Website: ulta-beauty
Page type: delivery-shipping
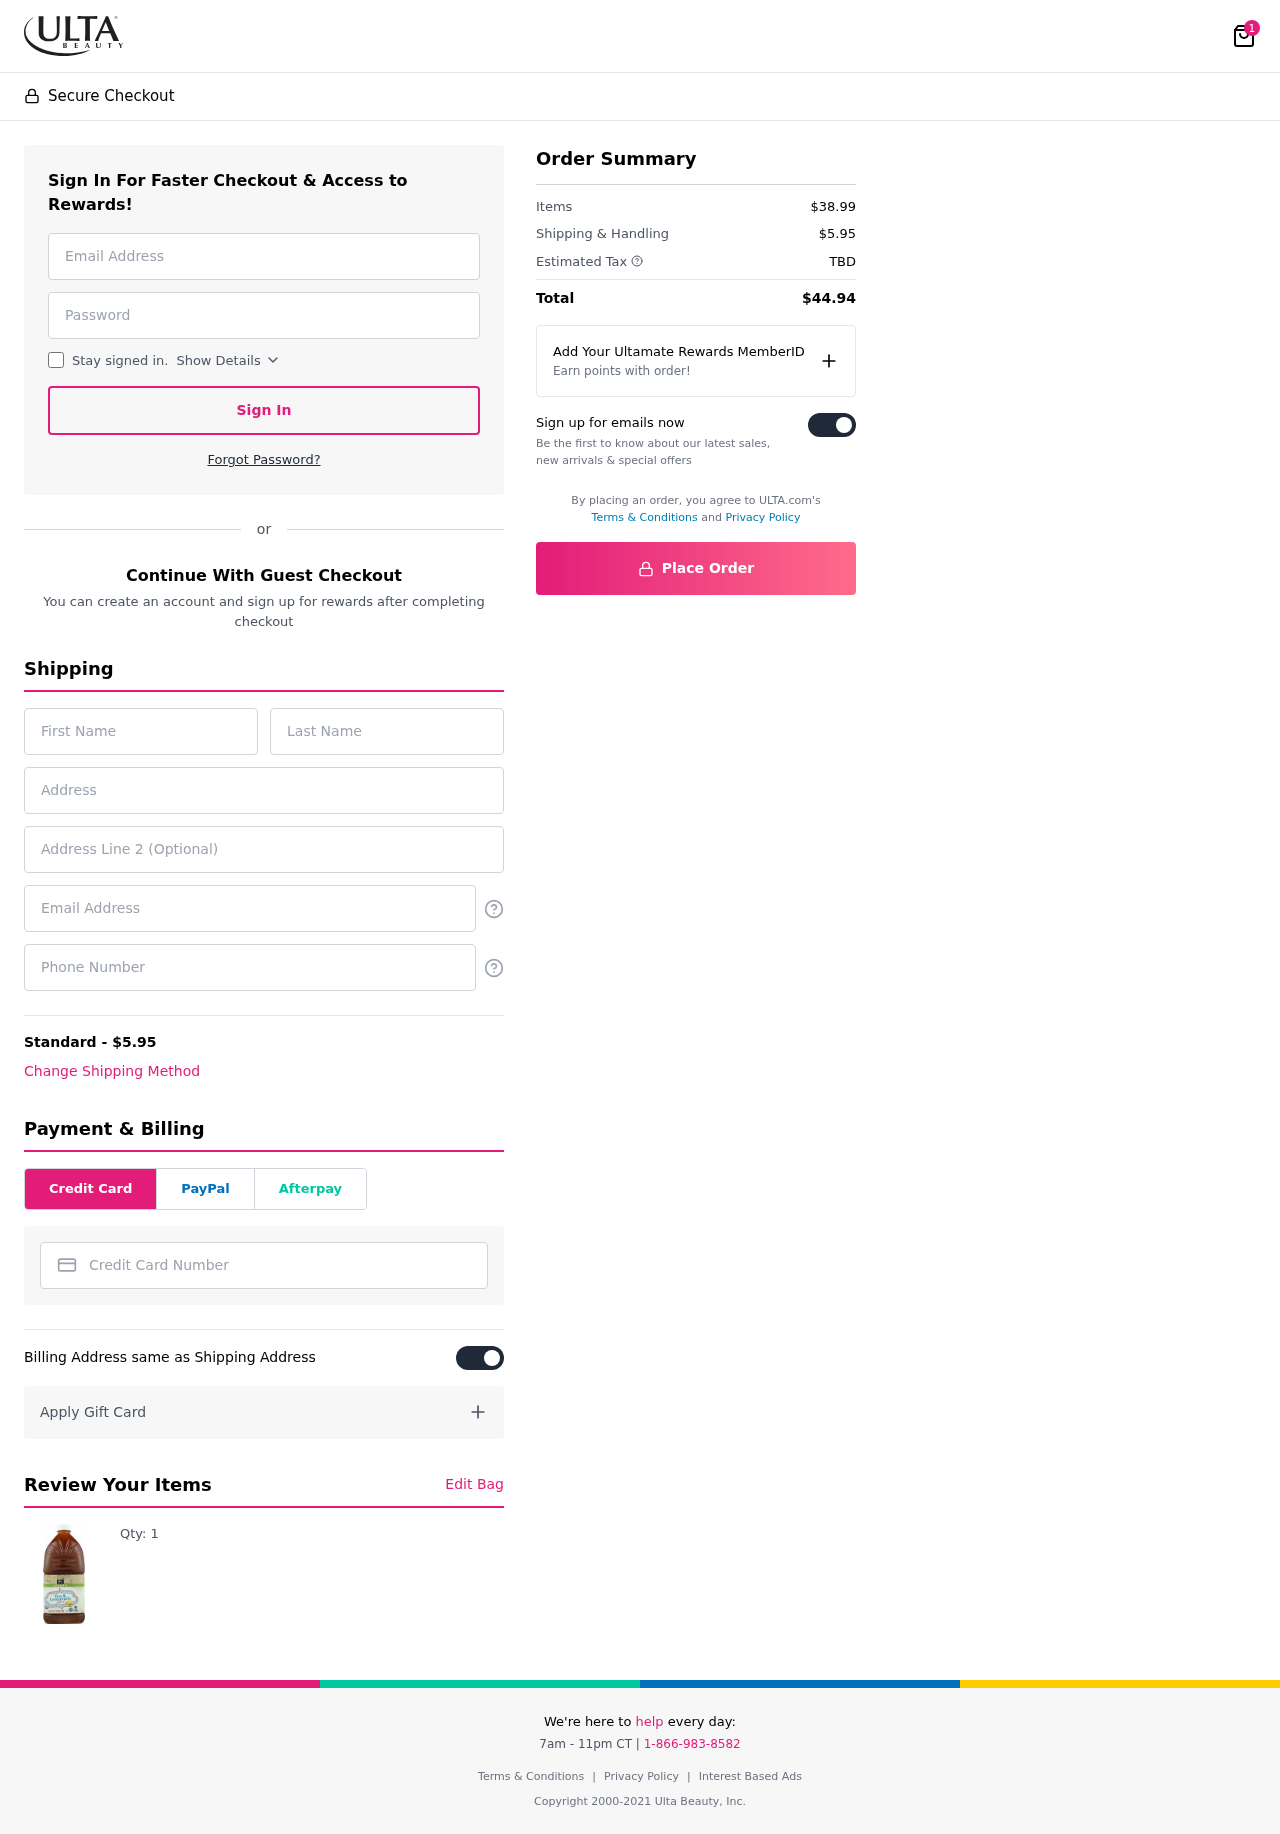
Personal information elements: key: PII_CARD_NUMBER
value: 4638 6630 9715 2034
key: PII_EMAIL
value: nicholas_chavez@yahoo.com
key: PII_EMAIL2
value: nicholas_chavez@yahoo.com
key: PII_FIRSTNAME
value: Nicholas
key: PII_LASTNAME
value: Chavez
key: PII_PHONE
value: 5798239329
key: PII_STREET
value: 5264 Fritz Drive Apt. 506
Product elements: key: PRODUCT1_QUANTITY
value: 1
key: PRODUCT1
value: Qty: 1
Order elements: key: ORDER_NUM_ITEMS
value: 1
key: ORDER_SHIPPING_COST
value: $5.95
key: ORDER_SUBTOTAL
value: $38.99
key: ORDER_TAX
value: TBD
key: ORDER_TOTAL
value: $44.94